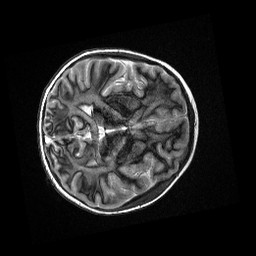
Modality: MP2RAGE
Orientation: axial
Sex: female
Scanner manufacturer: siemens
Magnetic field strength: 3 T
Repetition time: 5 s
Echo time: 0.00355 s